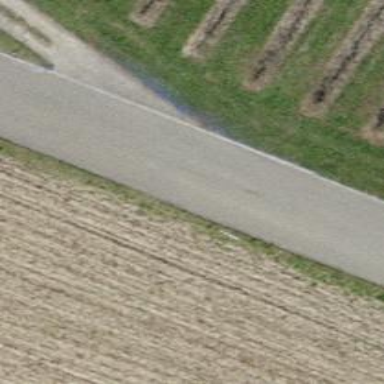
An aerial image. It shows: Residential road with asphalt surface and no sidewalks.